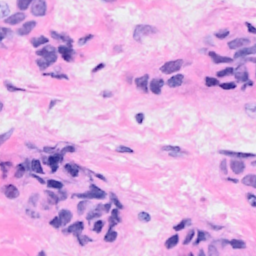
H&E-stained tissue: Breast